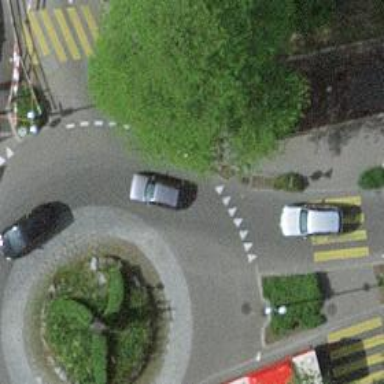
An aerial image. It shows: Secondary road with asphalt surface leading to roundabout junction.